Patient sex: F
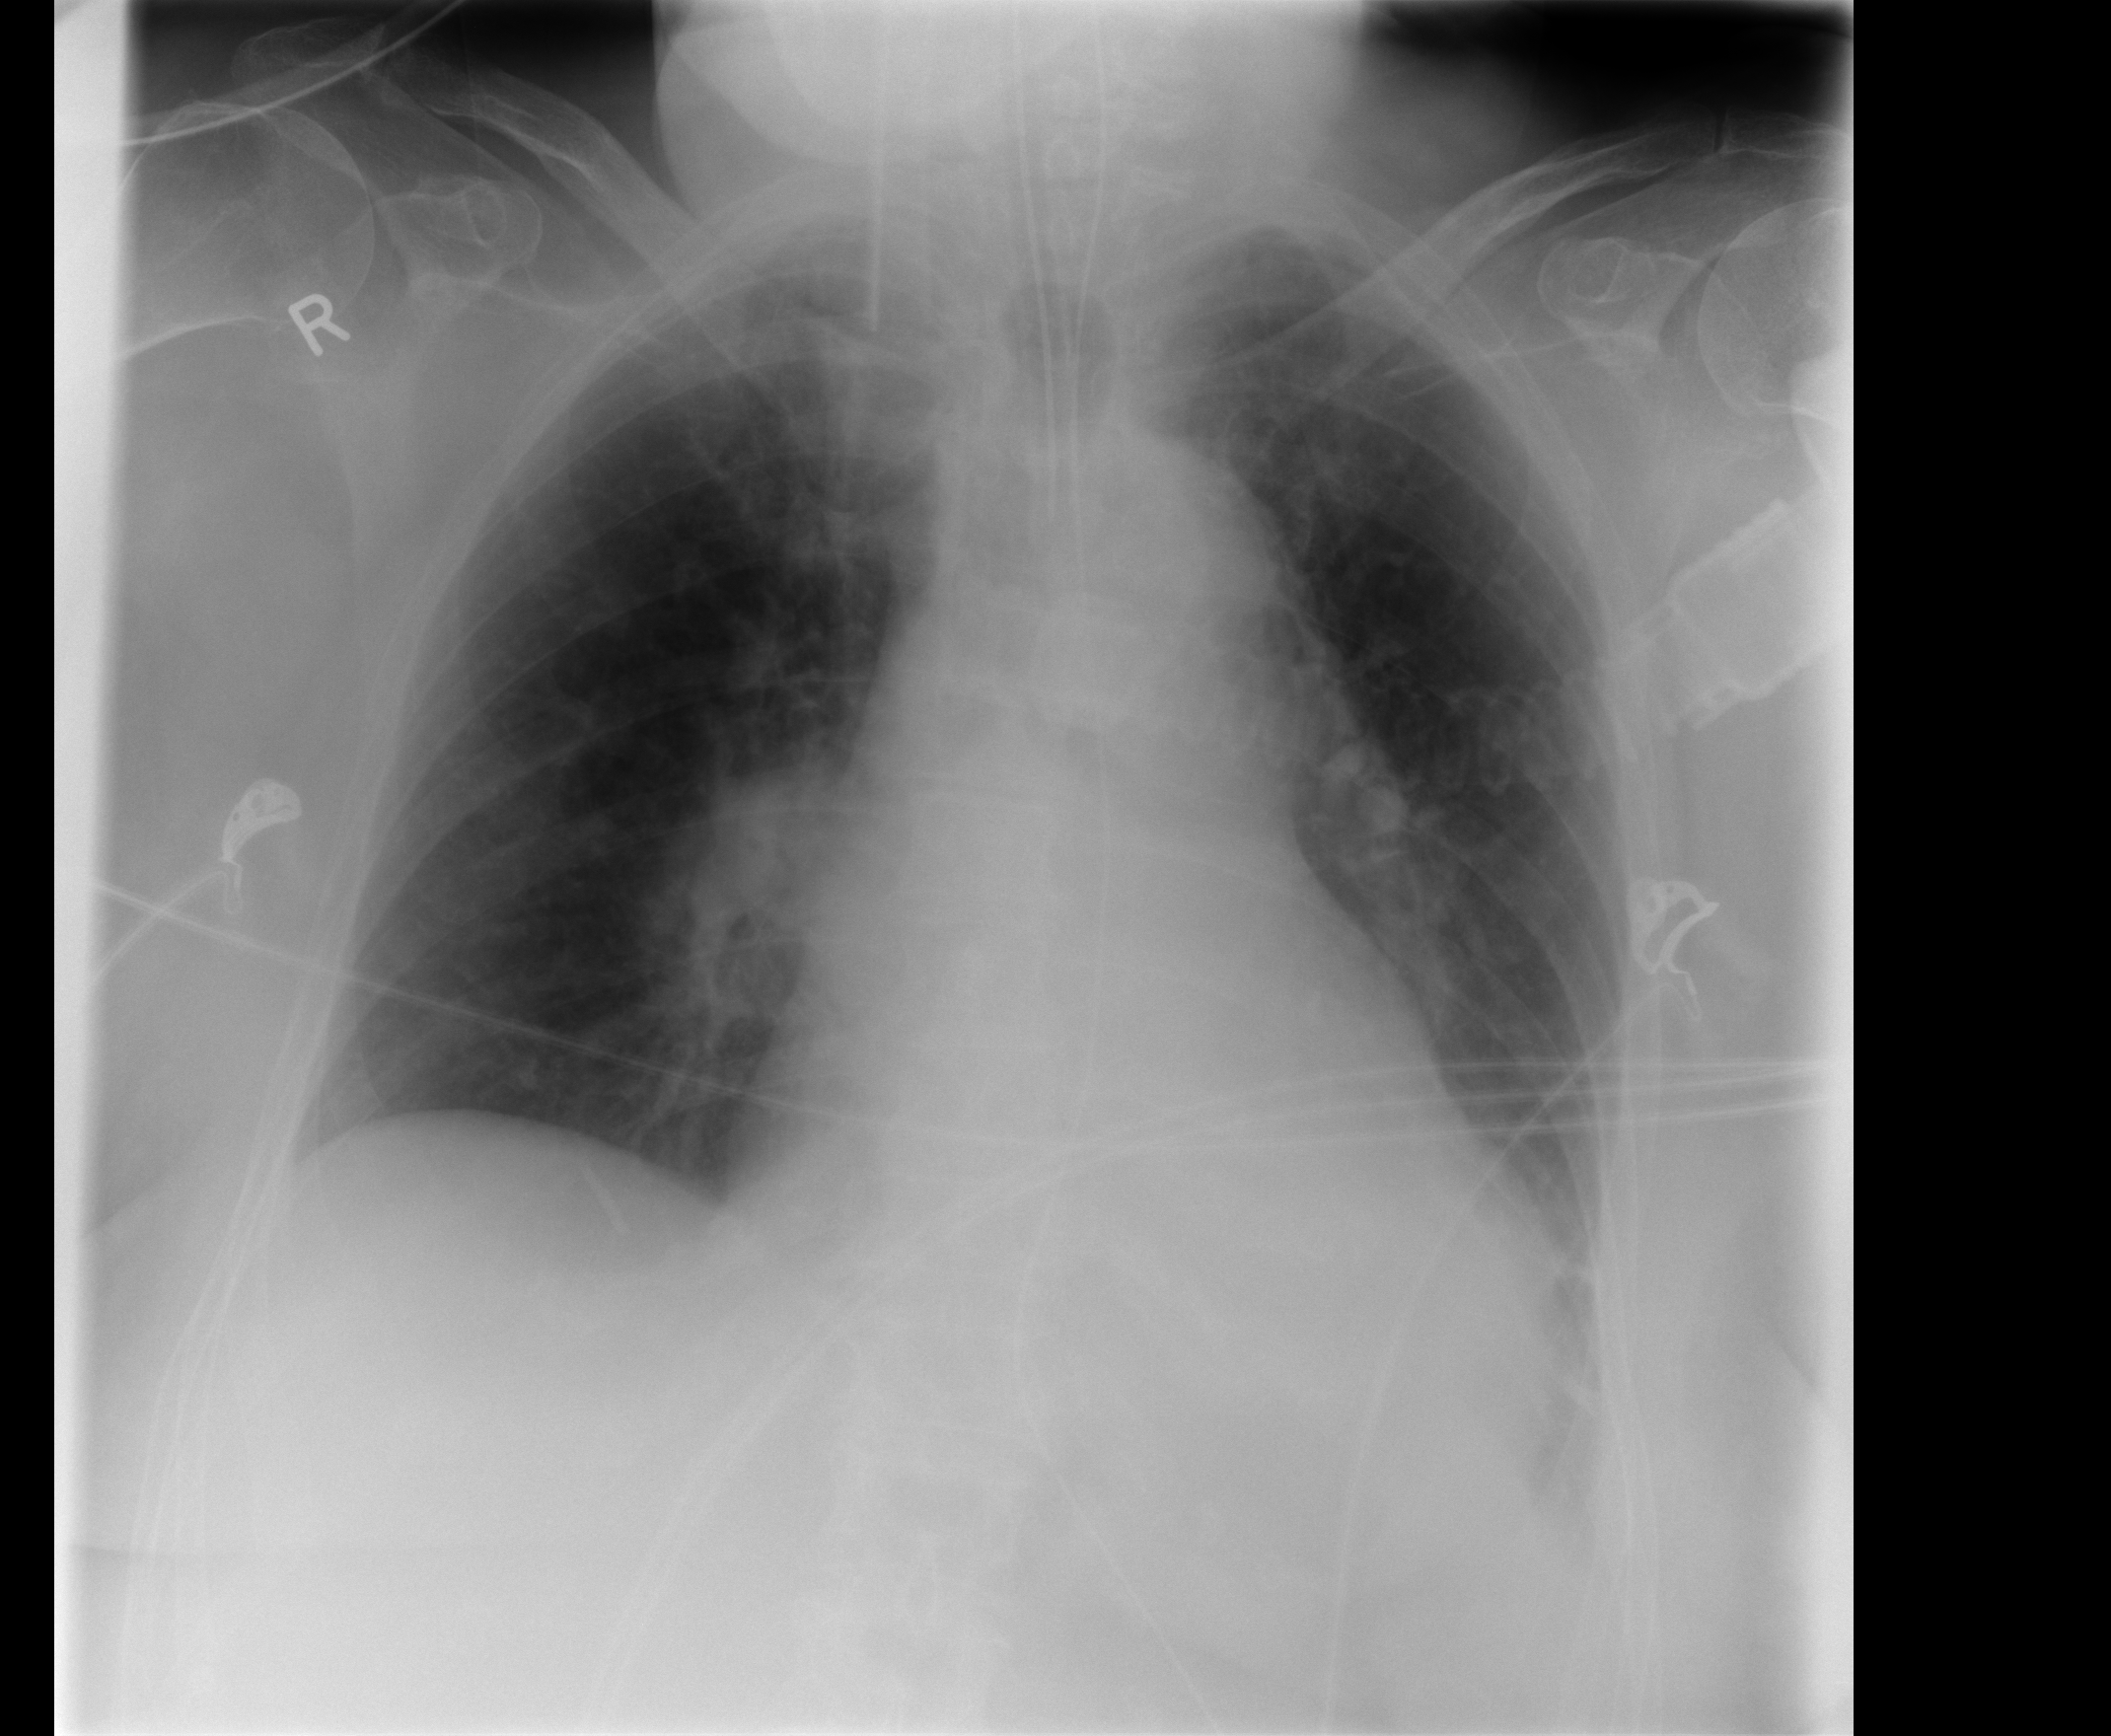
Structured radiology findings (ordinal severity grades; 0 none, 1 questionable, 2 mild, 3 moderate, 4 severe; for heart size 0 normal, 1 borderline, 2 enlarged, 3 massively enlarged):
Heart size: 2
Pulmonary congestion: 1
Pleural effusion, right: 0
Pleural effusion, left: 1
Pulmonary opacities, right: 1
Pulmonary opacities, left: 0
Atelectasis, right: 2
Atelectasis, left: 2